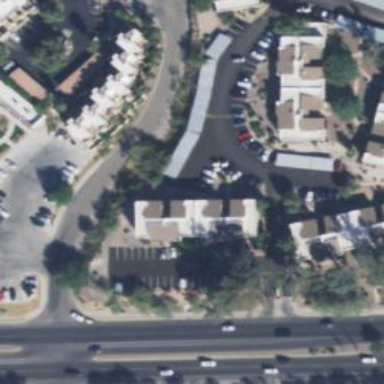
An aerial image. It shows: Parking area.